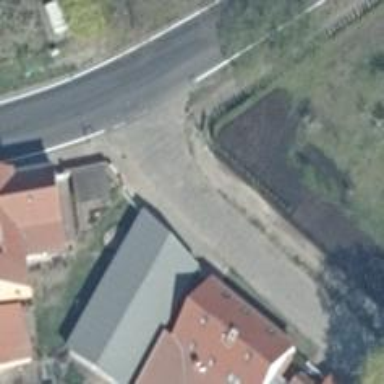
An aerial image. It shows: Residential road.